Question: With <URL>, If there's a big backlog of jobs and the workers can't keep up to run the jobs at their specified times, it seems DJ selects the earliest run time over priority.
As you can see from the attached image, a job was locked at a time later than those run_at's but it chose the earlier run_at instead of the higher priority.
I would expect it to do the opposite.

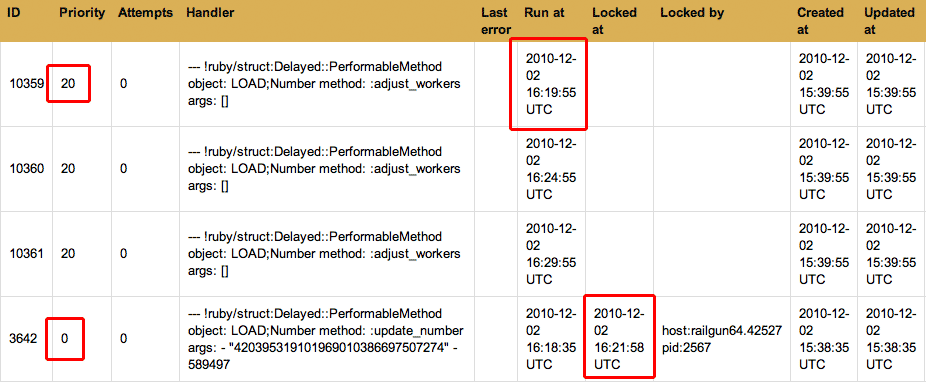
Answer: You seem to use Priority backwards. Lower numbers actually have higher priority. So it looks okay to me.
Quote from <URL>
> By default all jobs are scheduled with
priority = 0, which is top priority.
You can change this by setting
Delayed::Worker.default_priority to
something else. Lower numbers have
higher priority.